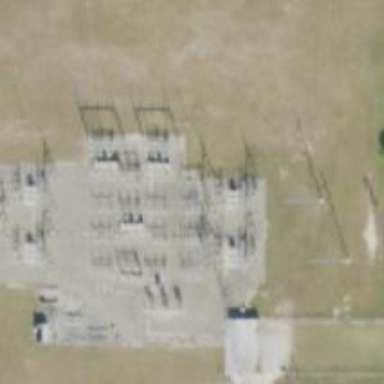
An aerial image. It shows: Switch used for power control.